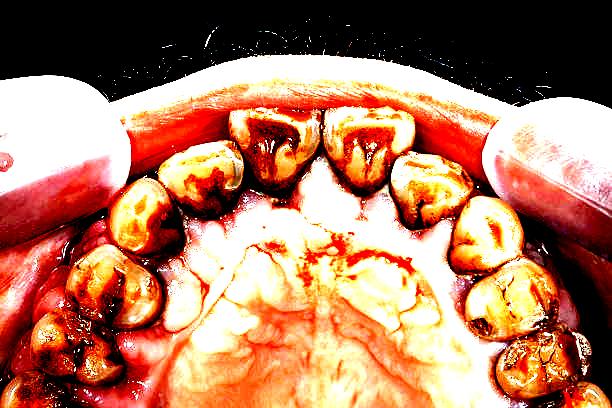
Condition: Gingivitis